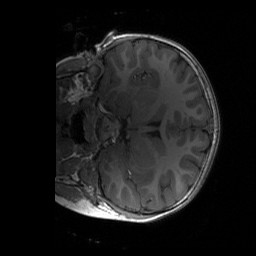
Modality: T1w
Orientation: coronal
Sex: female
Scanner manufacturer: siemens
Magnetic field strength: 3 T
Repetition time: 1.9 s
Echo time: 0.00243 s